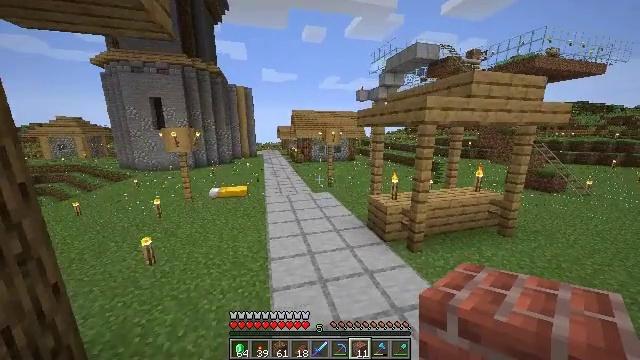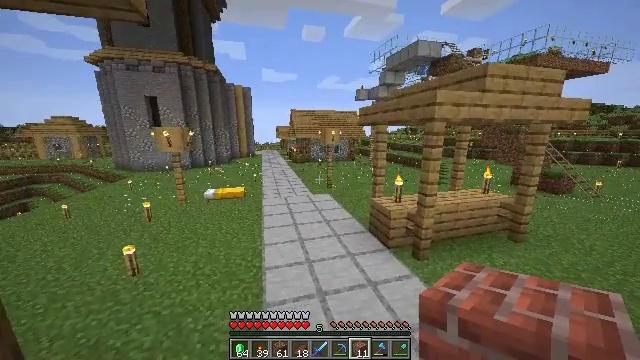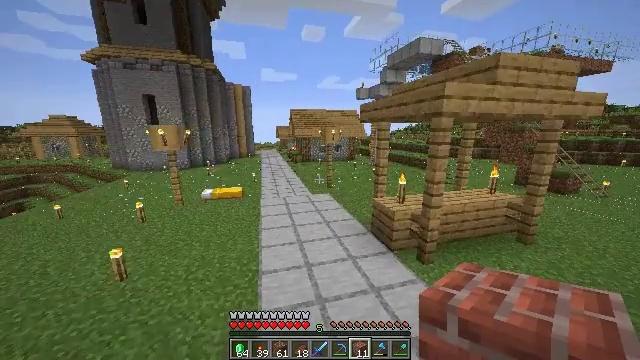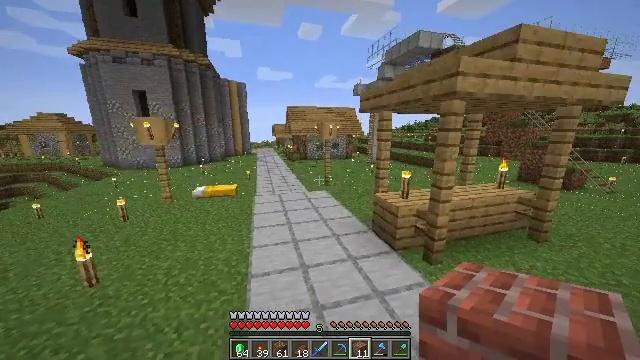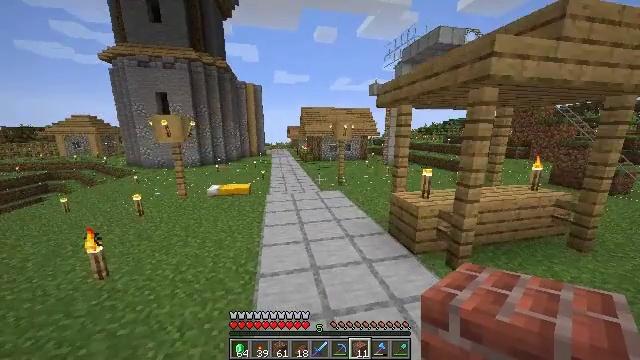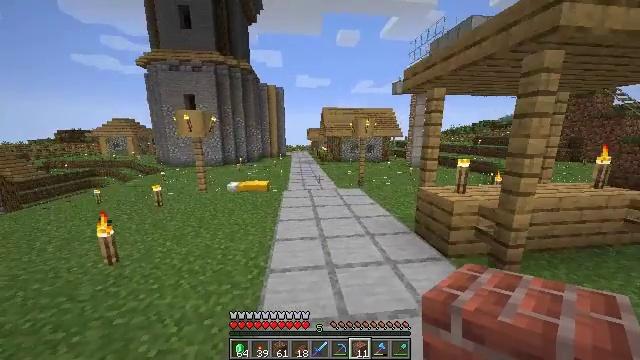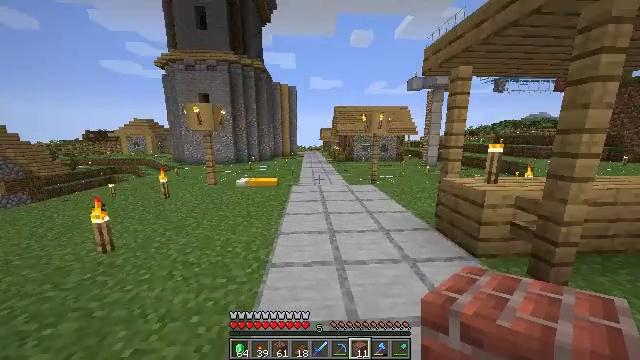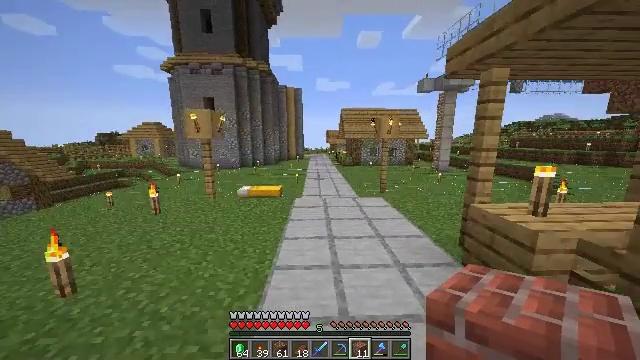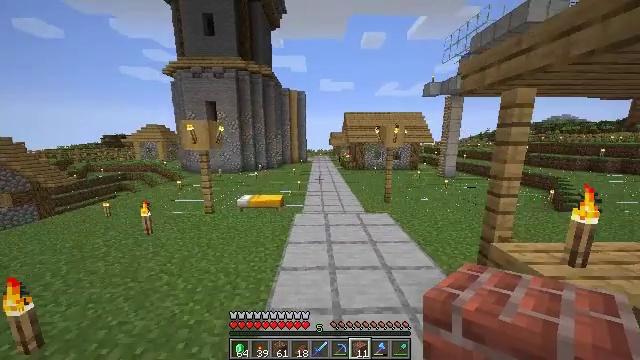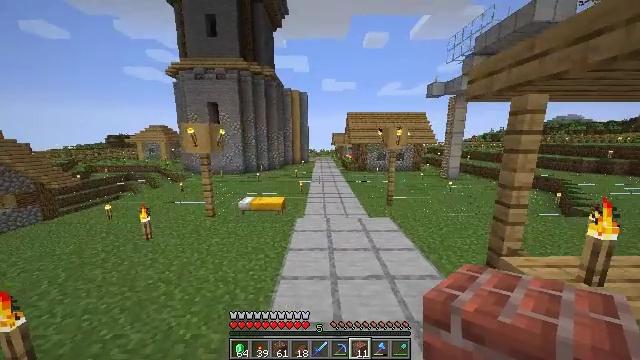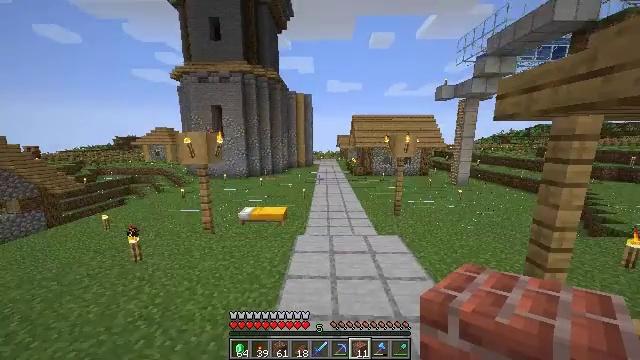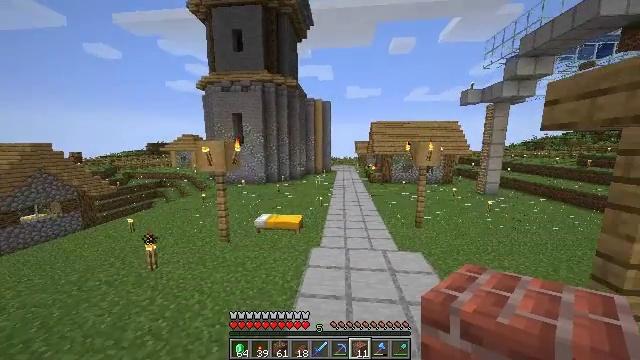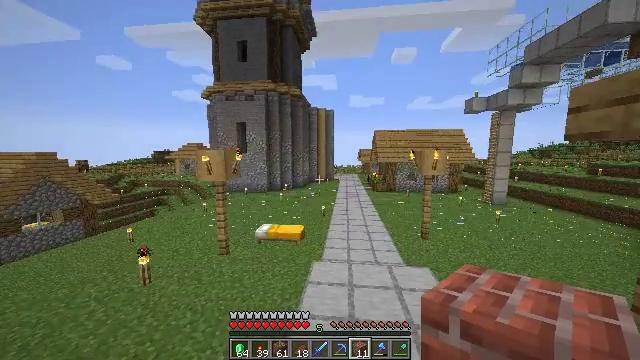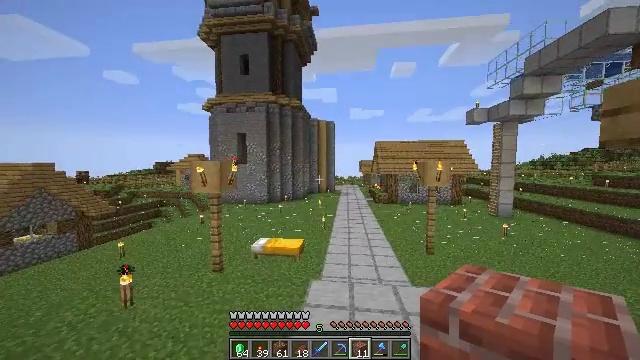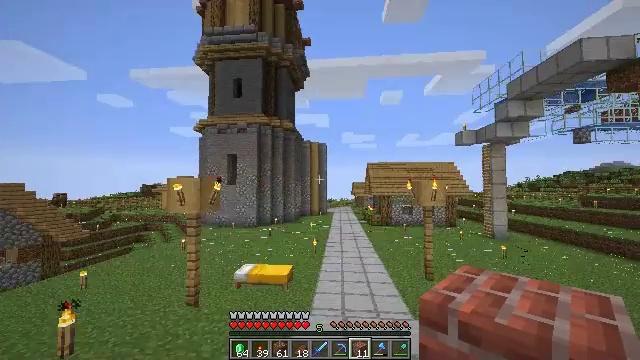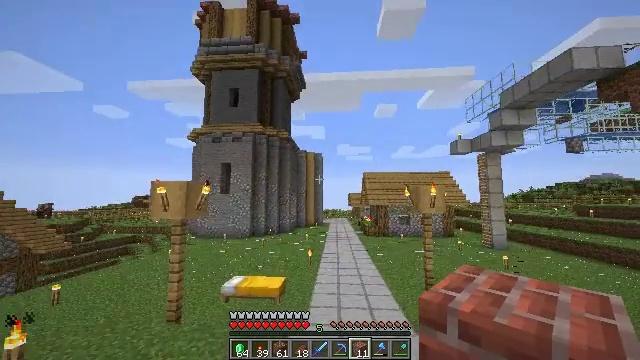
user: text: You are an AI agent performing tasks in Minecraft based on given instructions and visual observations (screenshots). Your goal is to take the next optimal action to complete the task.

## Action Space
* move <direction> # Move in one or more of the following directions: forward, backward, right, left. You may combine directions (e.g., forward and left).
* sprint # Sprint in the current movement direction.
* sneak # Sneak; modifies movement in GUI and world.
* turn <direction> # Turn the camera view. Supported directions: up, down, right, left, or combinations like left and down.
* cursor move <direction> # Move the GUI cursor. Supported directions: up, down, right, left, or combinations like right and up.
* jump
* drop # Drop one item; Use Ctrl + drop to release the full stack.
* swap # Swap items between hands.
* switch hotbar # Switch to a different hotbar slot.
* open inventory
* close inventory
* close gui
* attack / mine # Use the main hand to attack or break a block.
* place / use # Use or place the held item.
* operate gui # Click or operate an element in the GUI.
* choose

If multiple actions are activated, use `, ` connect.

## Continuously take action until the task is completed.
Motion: motion action
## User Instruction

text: Craft a brick slab.
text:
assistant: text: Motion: move forward, jump
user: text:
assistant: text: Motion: move forward, jump
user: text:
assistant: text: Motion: move forward, jump
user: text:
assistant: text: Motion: move forward, turn left, jump
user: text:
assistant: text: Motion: move forward, sprint, turn left, jump
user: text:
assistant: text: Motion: move forward, sprint, turn left, jump
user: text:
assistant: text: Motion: move forward, sprint, turn left, jump
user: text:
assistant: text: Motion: move forward, sprint, jump
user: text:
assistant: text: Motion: move forward, sprint, jump
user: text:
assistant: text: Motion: move forward, sprint, turn left, jump
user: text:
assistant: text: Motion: move forward, turn left and up, jump
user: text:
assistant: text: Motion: move forward, turn up, jump
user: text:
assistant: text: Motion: move forward, turn up, jump
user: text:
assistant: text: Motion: move forward, turn right and up, jump
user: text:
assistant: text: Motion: move forward, turn right and up, jump
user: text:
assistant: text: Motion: move forward, sprint, turn up, jump
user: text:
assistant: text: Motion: move forward, sprint, turn up, jump
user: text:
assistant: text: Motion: move forward, sprint, jump
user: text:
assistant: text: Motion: move forward, sprint, jump
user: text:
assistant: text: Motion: move forward, sprint, jump
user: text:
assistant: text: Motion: move forward, sprint, jump
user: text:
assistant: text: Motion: move forward, jump
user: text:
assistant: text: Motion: move forward, jump
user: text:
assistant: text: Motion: move forward, jump
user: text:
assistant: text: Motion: move forward, jump
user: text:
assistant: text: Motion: move forward, jump
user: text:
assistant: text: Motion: move forward, jump
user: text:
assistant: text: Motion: move forward, sprint, jump
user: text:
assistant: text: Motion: move forward, sprint, jump
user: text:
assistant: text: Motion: move forward, sprint, jump